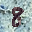
Label: 8